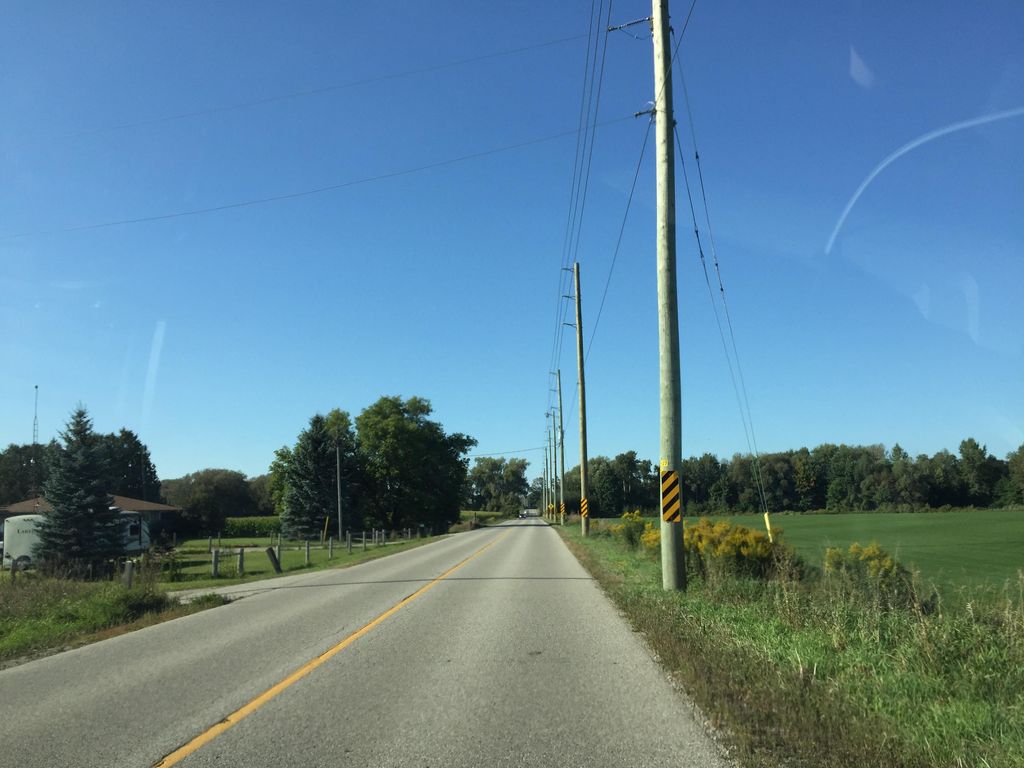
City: kitchener-waterloo